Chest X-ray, AP view. Patient: 58 years old, sex F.
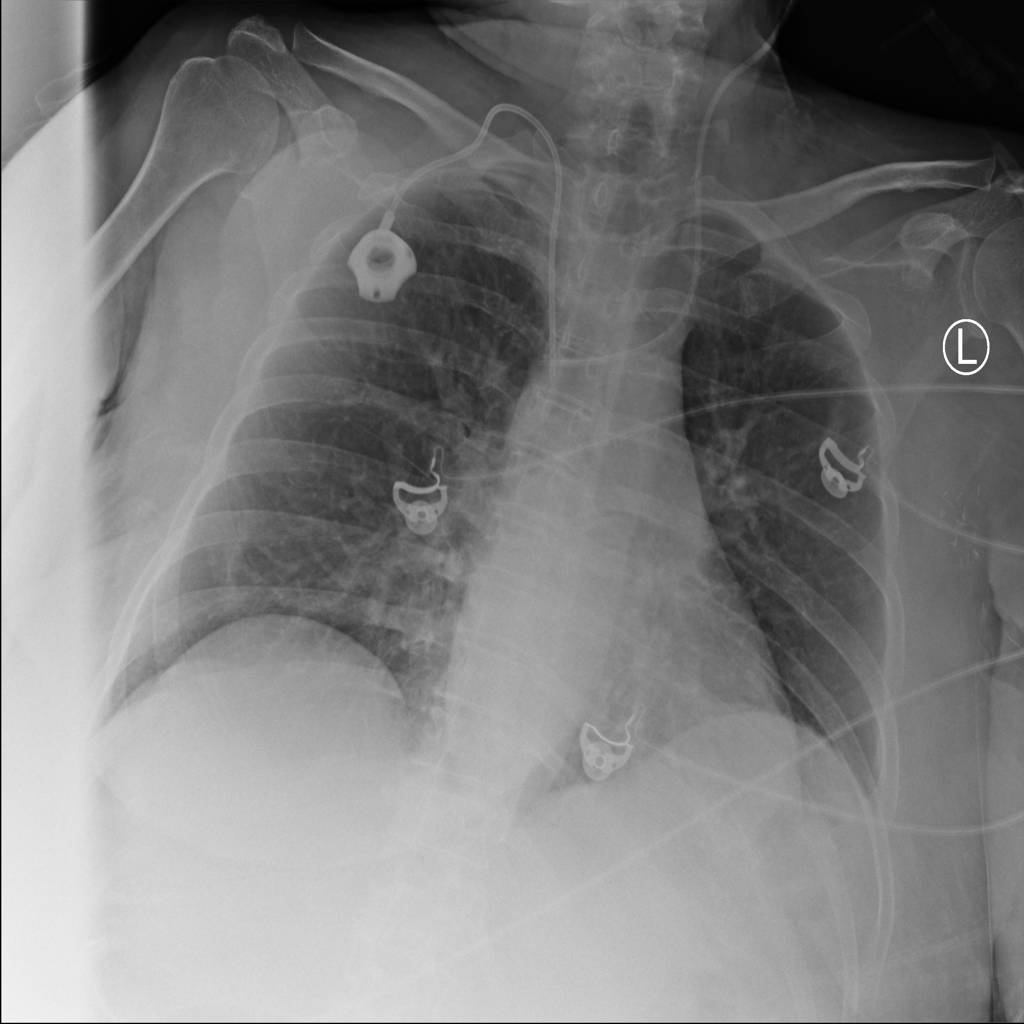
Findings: No Finding